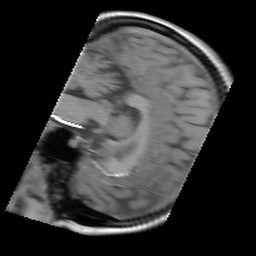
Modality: FLASH
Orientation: sagittal
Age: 27
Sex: female
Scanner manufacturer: siemens
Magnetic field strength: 3 T
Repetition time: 0.245 s
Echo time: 0.0026 s